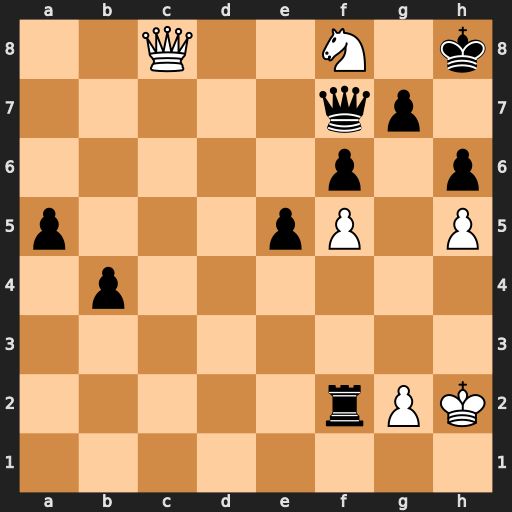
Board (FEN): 2Q2N1k/5qp1/5p1p/p3pP1P/1p6/8/5rPK/8
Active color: w
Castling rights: -
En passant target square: -
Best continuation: Ng6+ Kh7 Qh8#